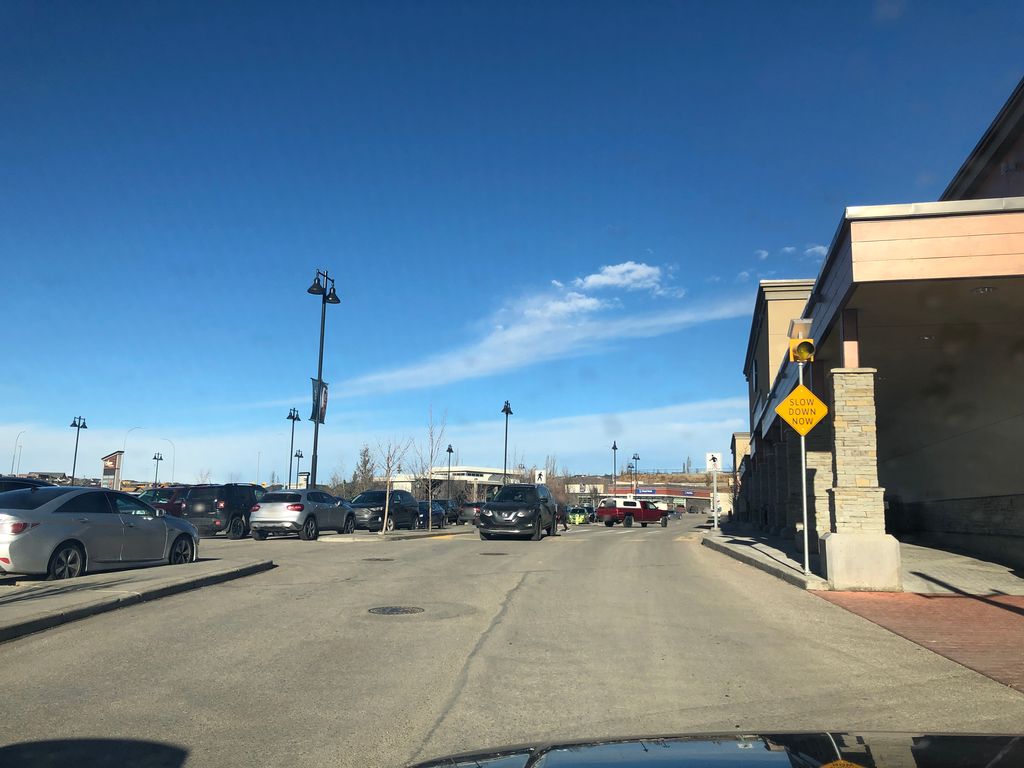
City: calgary